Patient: sex F, age 43
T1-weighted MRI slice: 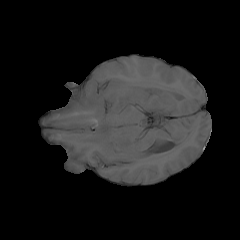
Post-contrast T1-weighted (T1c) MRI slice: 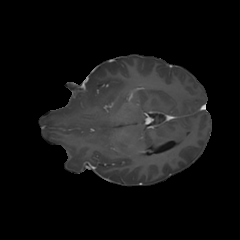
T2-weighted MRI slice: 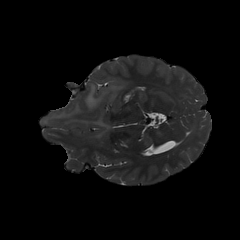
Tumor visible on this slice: yes
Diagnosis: Astrocytoma, IDH-mutant
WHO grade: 3